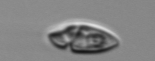
Label: Katodinium_or_Torodinium